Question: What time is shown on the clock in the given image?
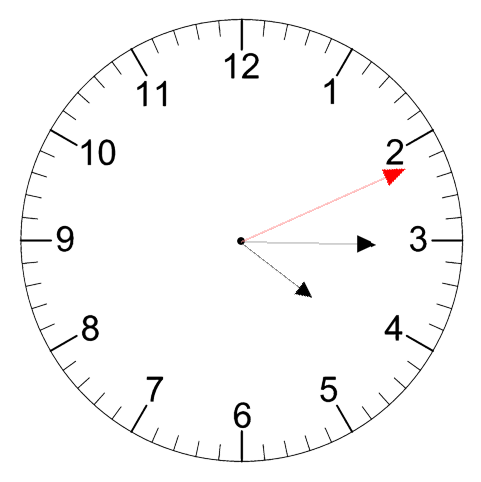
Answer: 04:15:11